Interaction volume radius: 10 \u00c5
Interaction volume height: 30 \u00c5
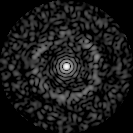
Disorder parameter: 0.8467